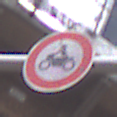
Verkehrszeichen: VerbotKraftraeder
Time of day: MorningAfternoon
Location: Outdoor (Urban)
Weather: Overcast
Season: NotSpecified
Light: Natural